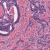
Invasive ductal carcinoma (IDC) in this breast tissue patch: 1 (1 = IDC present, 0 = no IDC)